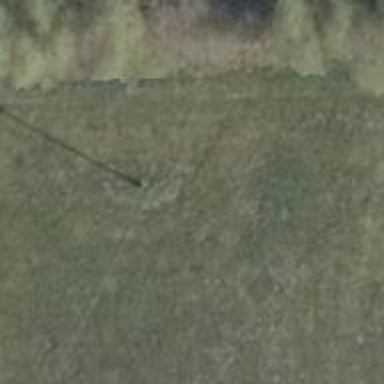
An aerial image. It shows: Power pole.